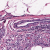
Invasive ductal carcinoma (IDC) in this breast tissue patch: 1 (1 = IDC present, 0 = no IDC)